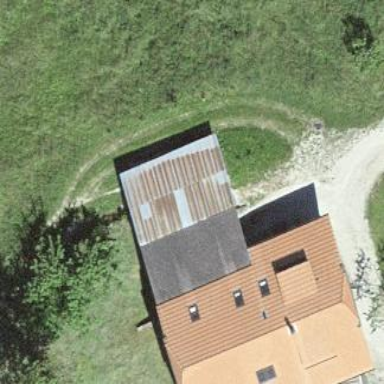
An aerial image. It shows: Farm building.